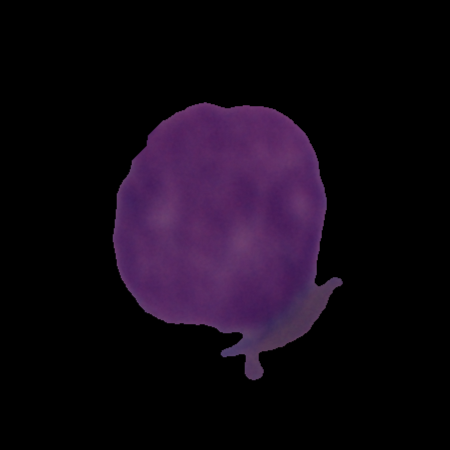
Label: cancer